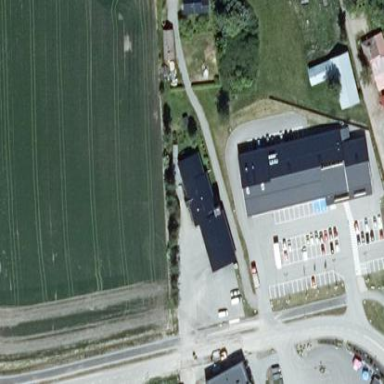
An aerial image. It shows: Fire station.